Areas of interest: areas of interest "Temple of Heaven Park - Shenye Office"
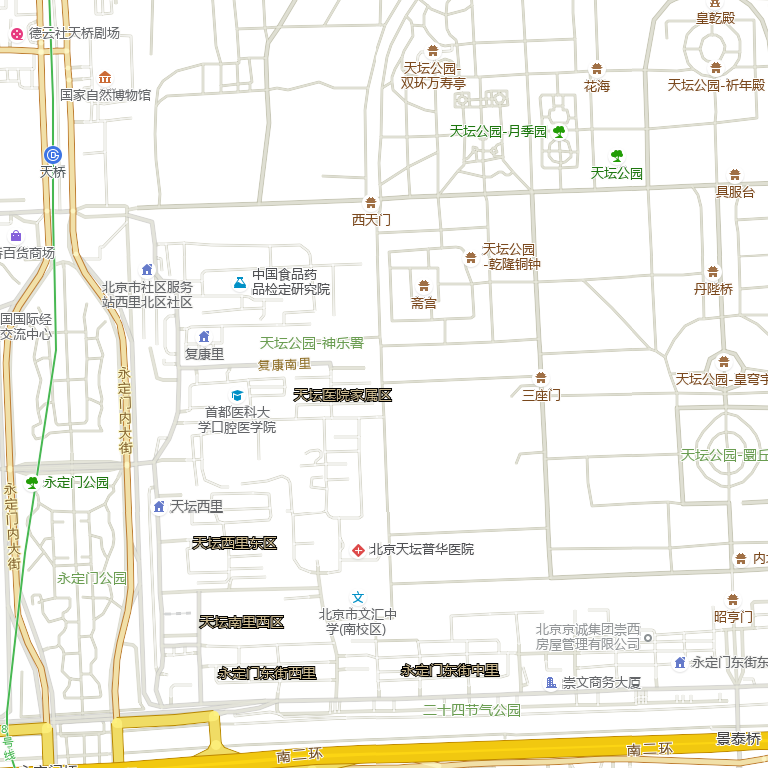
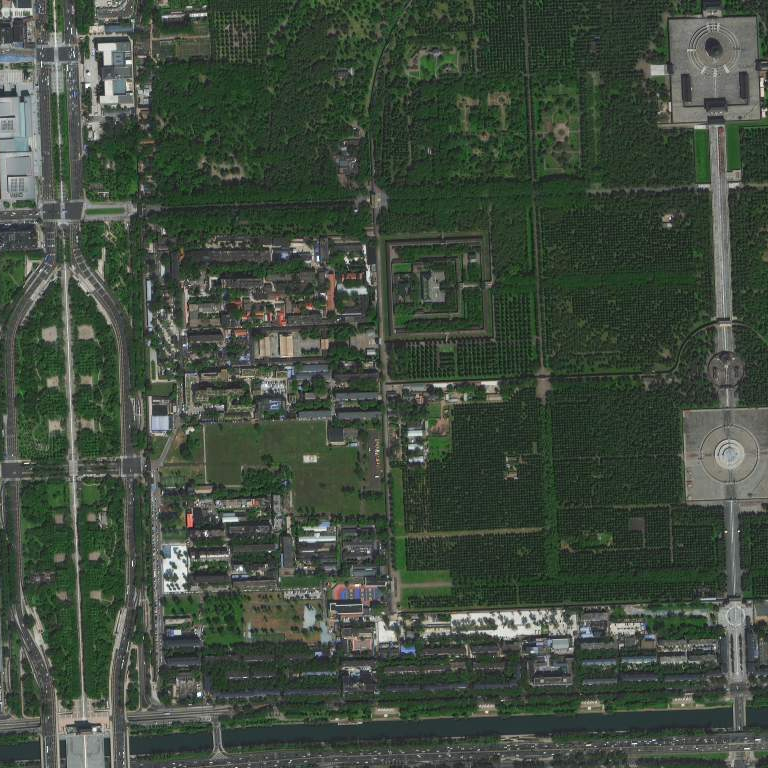